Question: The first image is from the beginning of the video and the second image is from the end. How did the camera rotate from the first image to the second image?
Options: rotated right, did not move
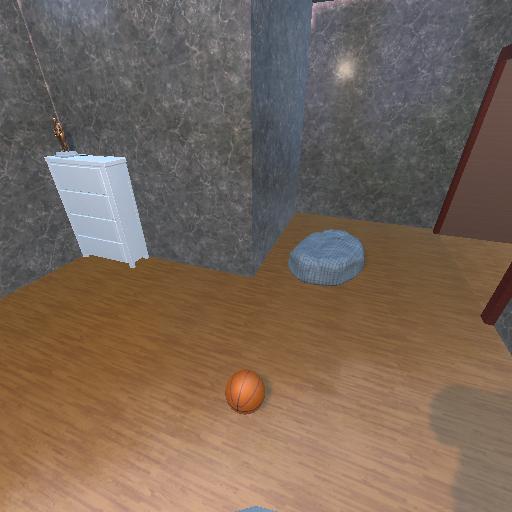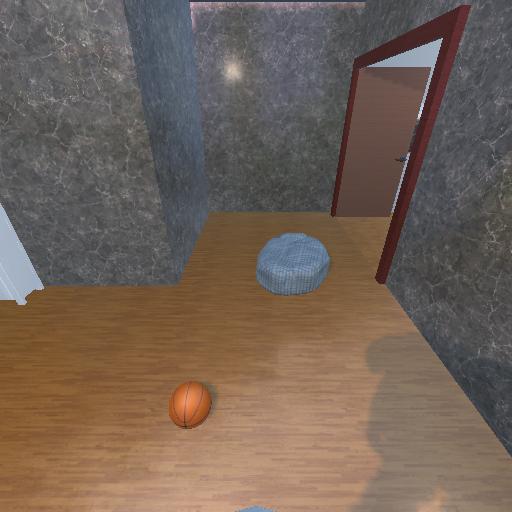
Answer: rotated right